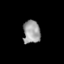
Tissue: lung
Cell type: Epithelial cells
Senescence score: 0.2295
Nuclear area (px): 392
Mean DAPI intensity: 156.314